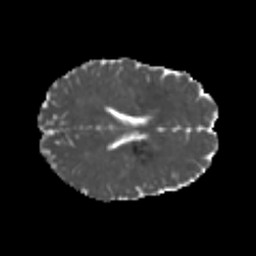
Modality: MD
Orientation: axial
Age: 22
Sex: female
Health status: healthy
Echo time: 0.074 s